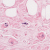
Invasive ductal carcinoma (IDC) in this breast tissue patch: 0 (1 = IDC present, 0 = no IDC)